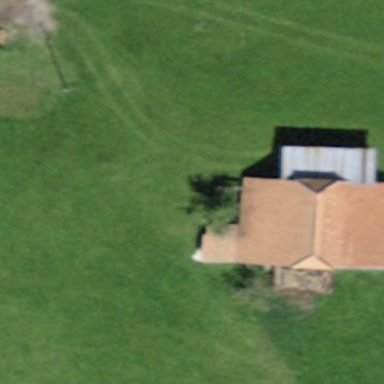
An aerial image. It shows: Barn.